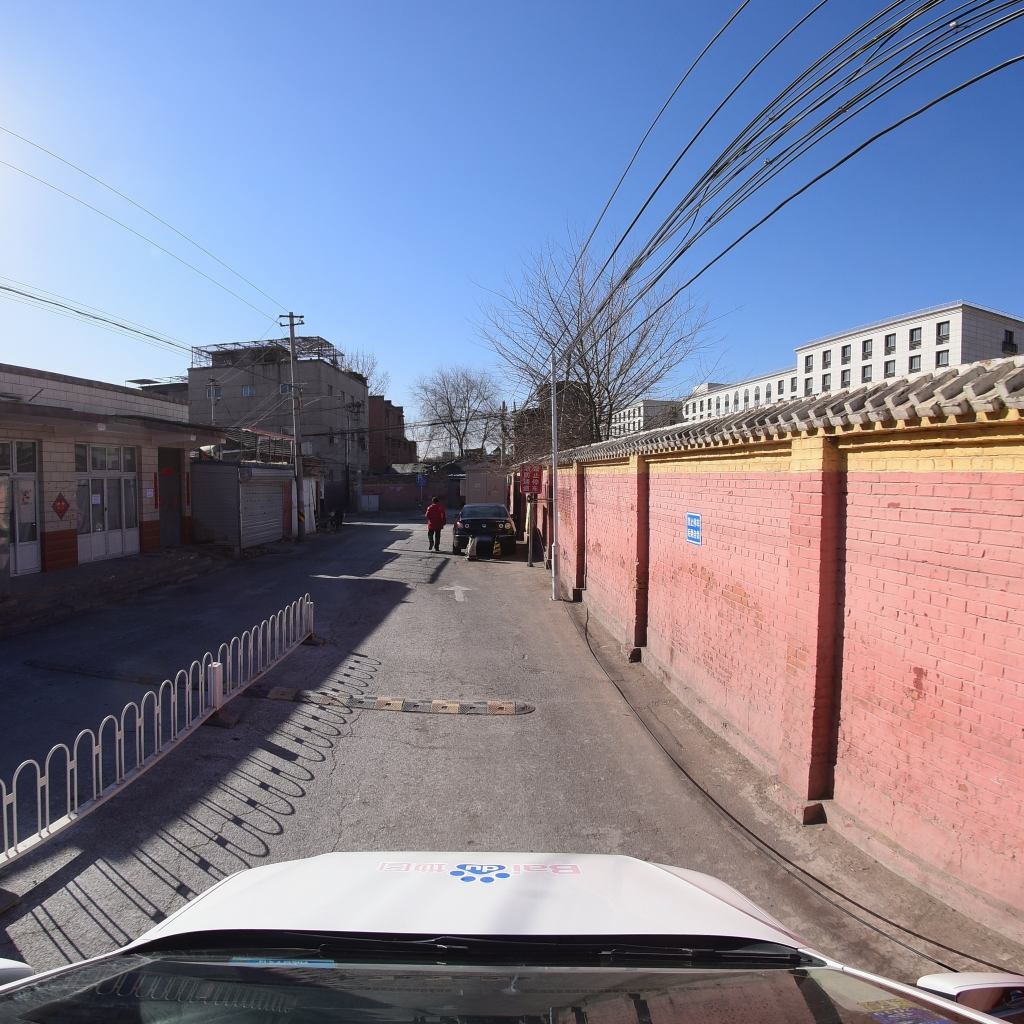
Region: Fengtai
Road damage annotations: transverse crack, longitudinal crack, longitudinal crack, transverse crack